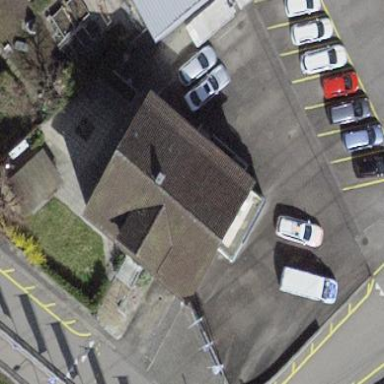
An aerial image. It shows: Building with tile roof.